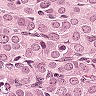
Metastatic tissue present: yes